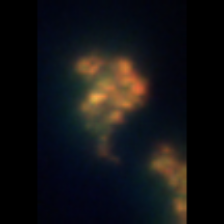
Taxon: Unknown_detritus
Group: Unknown